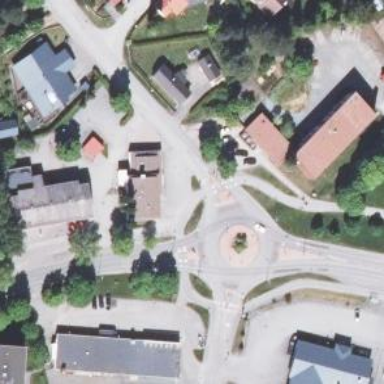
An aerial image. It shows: Secondary road leading to roundabout.